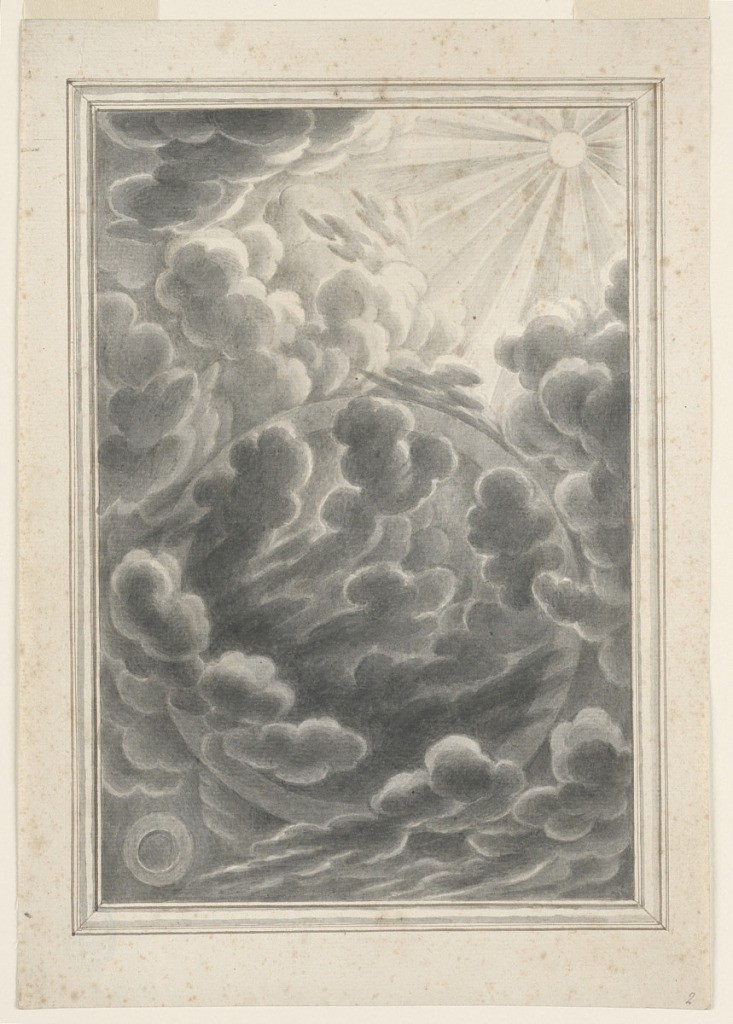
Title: Study for The Creation of Light, Plate 3, Physica Sacra
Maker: Johann Melchior Füssli, Swiss, 1677–1736
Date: before 1731
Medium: Brush and grey, black wash, white goauche, pen and brown ink on cream laid paper
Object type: Drawing
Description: Scene depicting the creation of light, featuring a sun with extended rays shining down from the top right corner. The sunlight is breaking apart the multitude of grey clouds, which appear in front of a large circular structure, possibly representing earth. A small circular structure appears in the lower left corner.